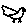
Label: bird